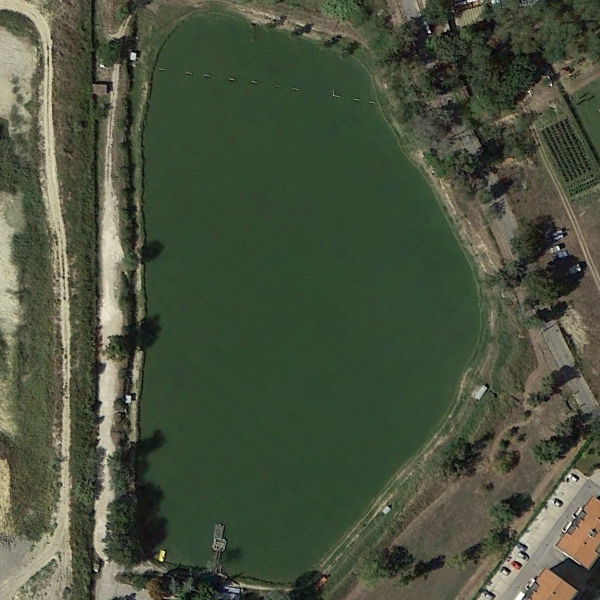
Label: Pond